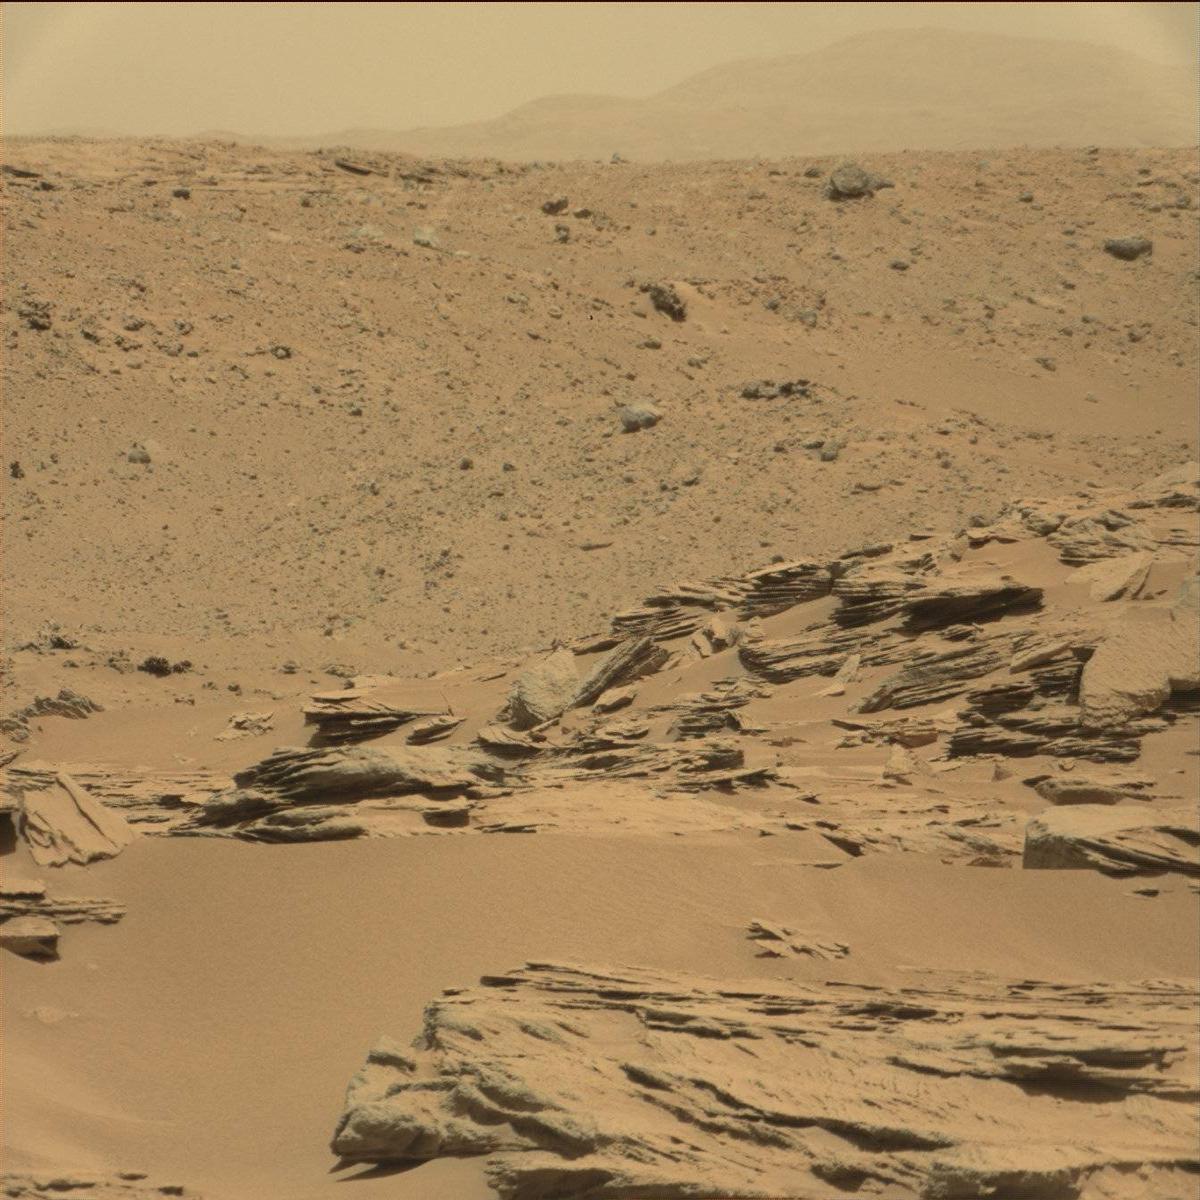
Terrain classes present: Bedrock, Ridge, Sand / Soil, Sky